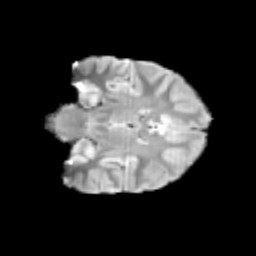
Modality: T2w
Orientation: coronal
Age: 12
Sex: male
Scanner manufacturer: siemens
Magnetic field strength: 3 T
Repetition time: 3.8 s
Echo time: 0.07 s